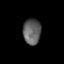
Tissue: prostate
Cell type: B cells
Senescence score: 0.7666
Nuclear area (px): 446
Mean DAPI intensity: 96.926